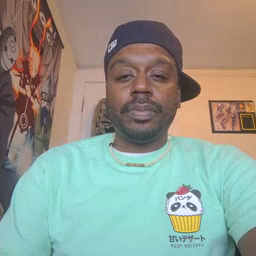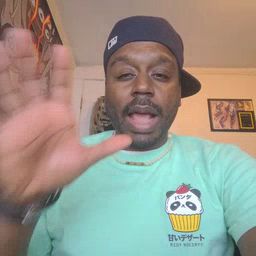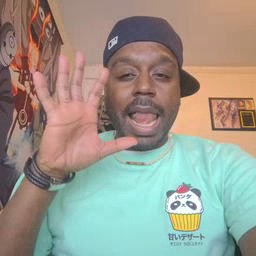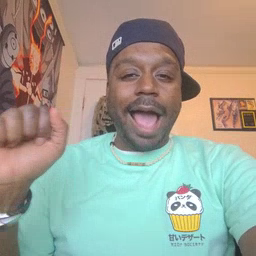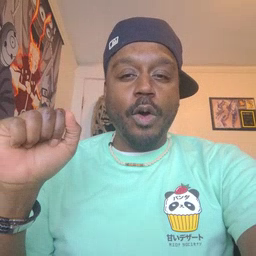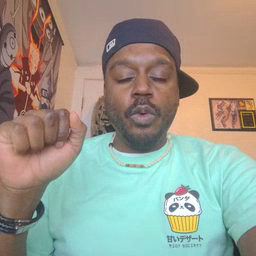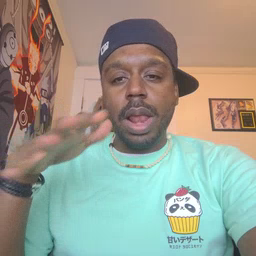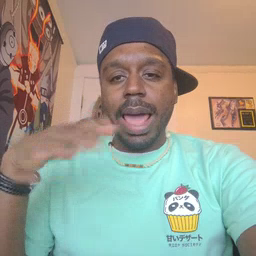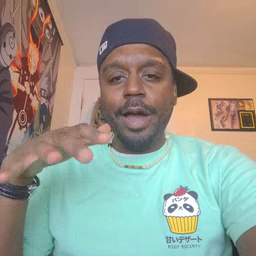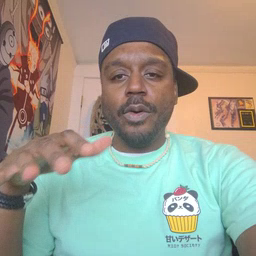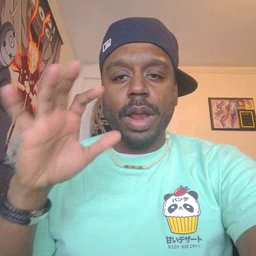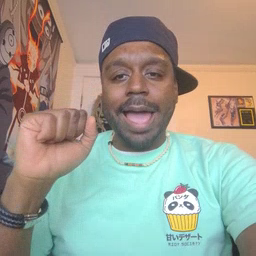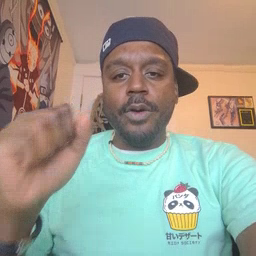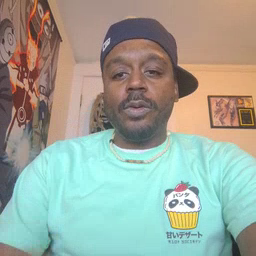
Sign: loud